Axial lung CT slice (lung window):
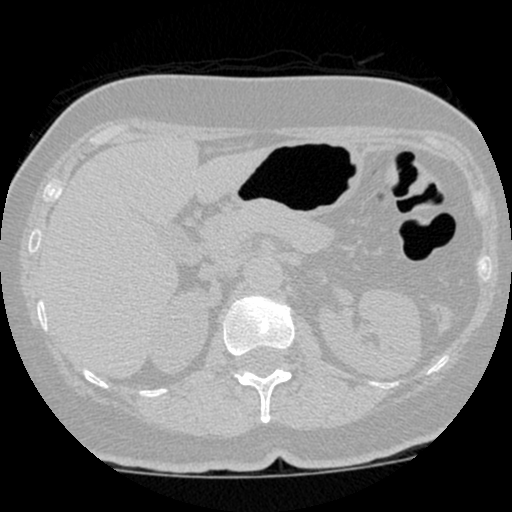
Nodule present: no